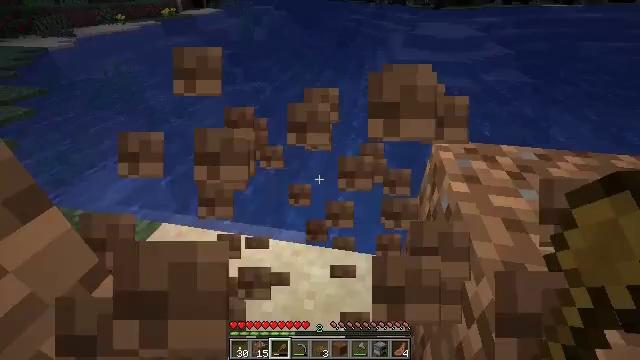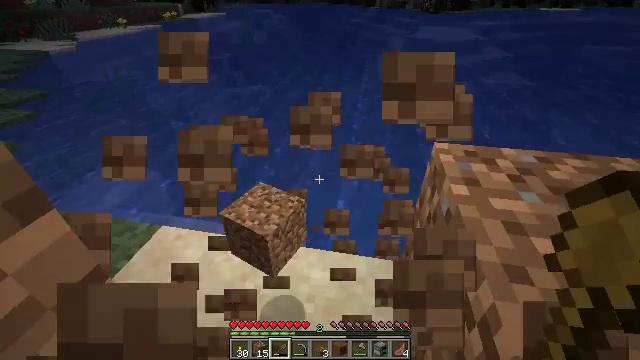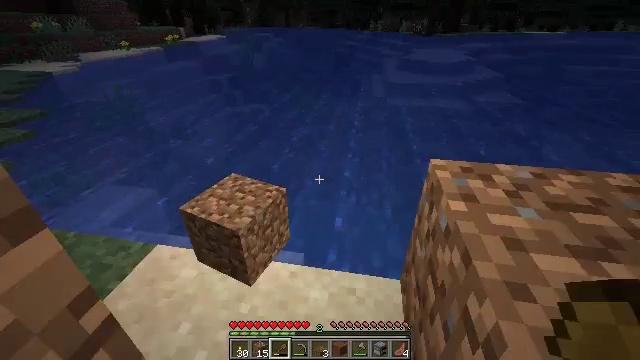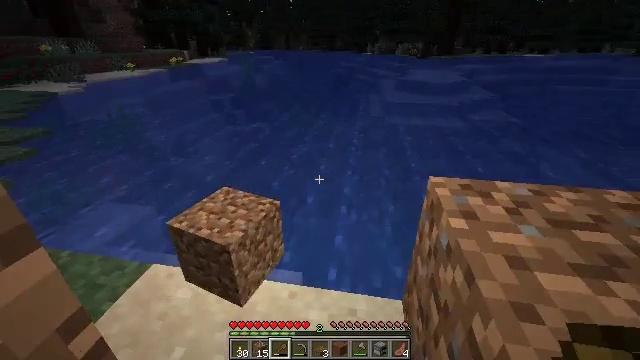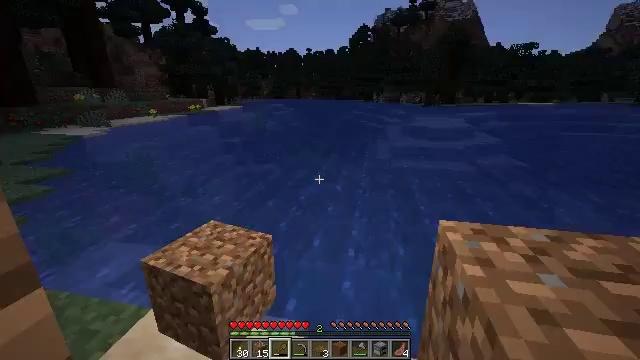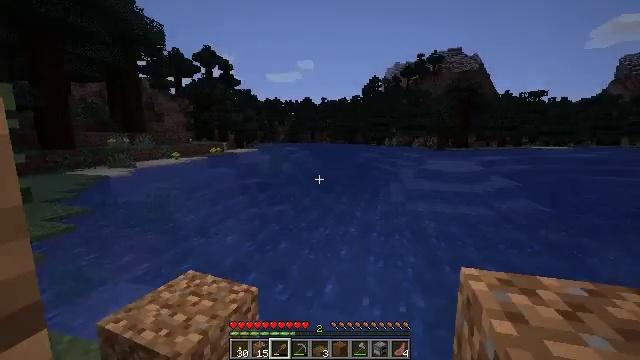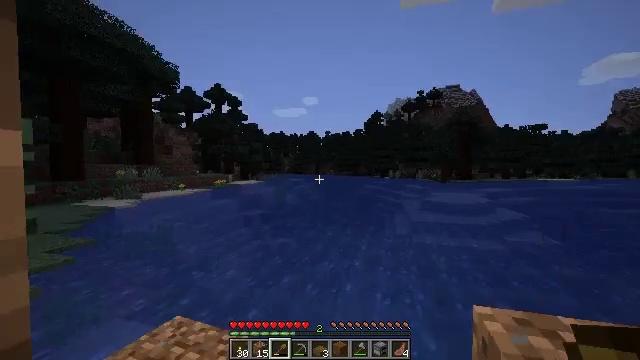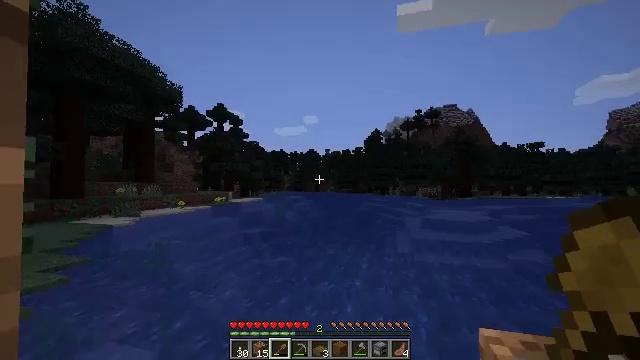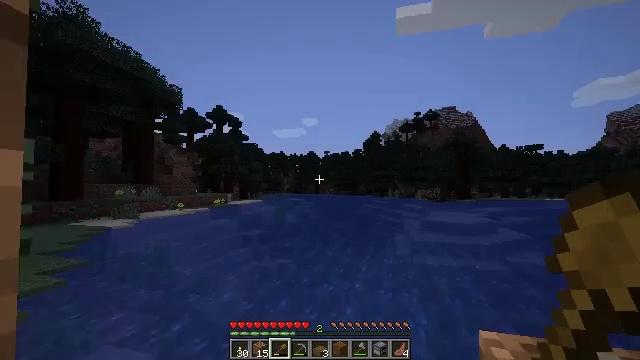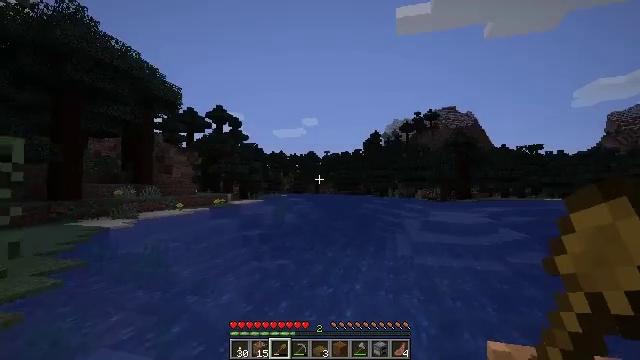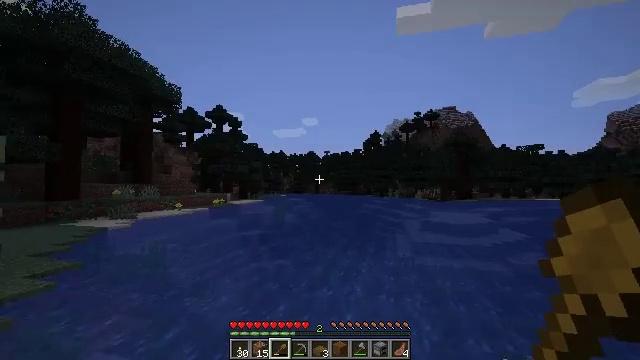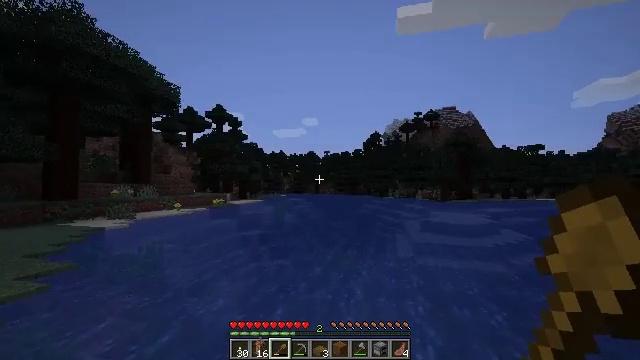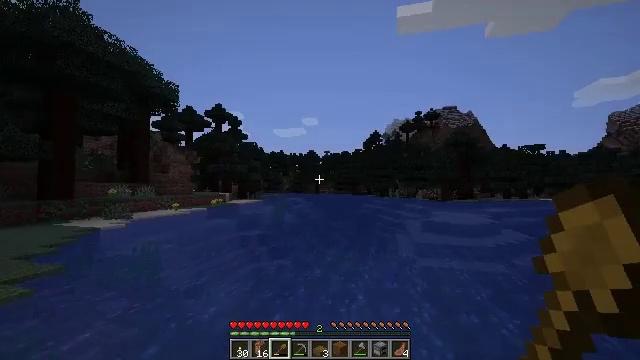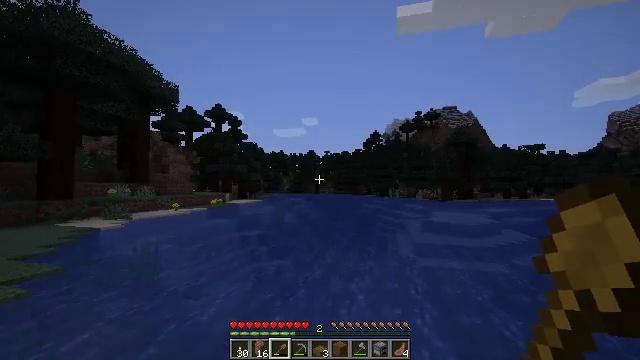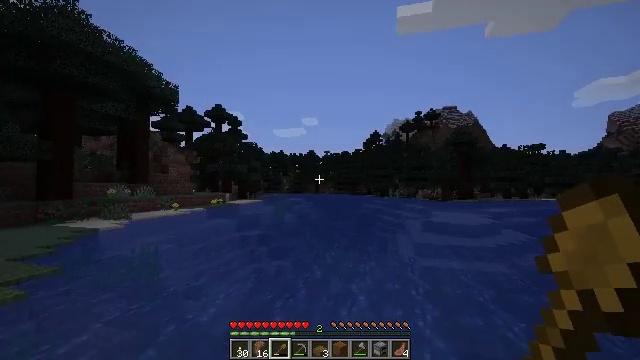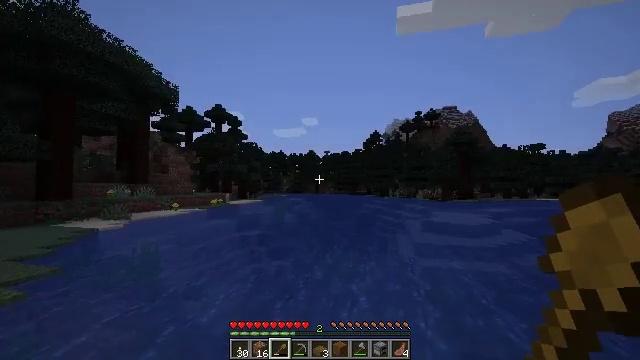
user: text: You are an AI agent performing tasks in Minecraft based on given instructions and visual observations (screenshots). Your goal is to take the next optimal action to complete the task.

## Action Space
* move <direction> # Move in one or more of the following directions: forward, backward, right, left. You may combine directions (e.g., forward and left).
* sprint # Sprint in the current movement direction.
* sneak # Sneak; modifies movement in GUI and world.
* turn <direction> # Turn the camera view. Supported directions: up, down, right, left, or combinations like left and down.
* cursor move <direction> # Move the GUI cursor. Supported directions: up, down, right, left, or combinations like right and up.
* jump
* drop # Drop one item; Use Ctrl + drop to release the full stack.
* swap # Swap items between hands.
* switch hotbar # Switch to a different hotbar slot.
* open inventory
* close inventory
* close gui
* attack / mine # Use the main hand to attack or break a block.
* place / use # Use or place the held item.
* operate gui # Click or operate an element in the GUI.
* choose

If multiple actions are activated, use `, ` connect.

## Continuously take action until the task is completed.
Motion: motion action
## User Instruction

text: Take down the wall torch for reuse.
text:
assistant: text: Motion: attack / mine
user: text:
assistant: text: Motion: turn up, attack / mine
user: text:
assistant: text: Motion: turn up
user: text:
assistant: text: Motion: turn left and up
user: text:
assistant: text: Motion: turn left and up
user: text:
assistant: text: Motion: turn up
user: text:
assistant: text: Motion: turn up
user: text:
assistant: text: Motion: no_op
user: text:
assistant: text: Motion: move forward
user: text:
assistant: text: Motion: move forward
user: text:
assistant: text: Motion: move forward
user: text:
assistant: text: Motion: no_op
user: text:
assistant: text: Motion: no_op
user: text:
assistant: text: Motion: no_op
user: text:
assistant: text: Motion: no_op
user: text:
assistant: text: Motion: no_op
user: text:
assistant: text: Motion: no_op
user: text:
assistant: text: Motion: turn left and down
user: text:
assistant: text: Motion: turn left and down
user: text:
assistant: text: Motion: turn left and down
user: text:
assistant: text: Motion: turn left and down
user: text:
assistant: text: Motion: turn left
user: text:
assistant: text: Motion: turn left and down
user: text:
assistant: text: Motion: no_op
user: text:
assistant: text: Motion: no_op
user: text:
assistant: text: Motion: no_op
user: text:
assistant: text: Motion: no_op
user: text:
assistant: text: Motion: no_op
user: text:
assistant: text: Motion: turn right
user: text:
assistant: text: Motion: turn right